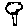
Label: tree